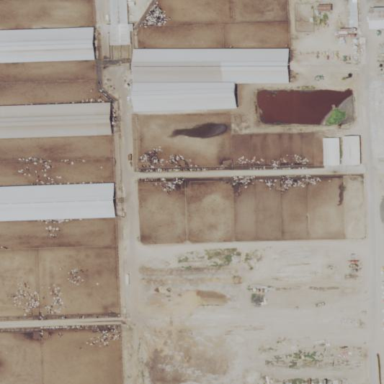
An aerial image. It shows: Farmyard area.